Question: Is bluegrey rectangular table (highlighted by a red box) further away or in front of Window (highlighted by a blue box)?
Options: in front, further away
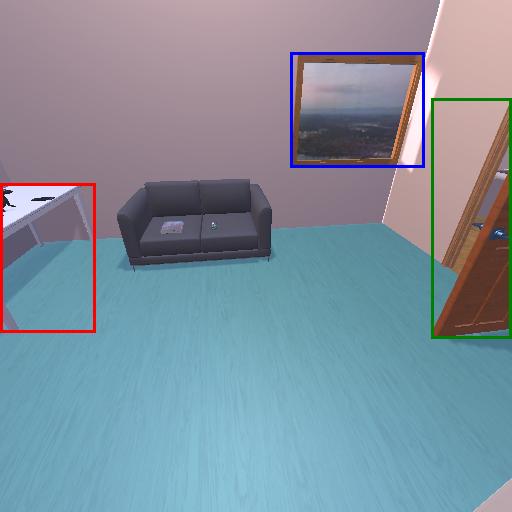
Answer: in front